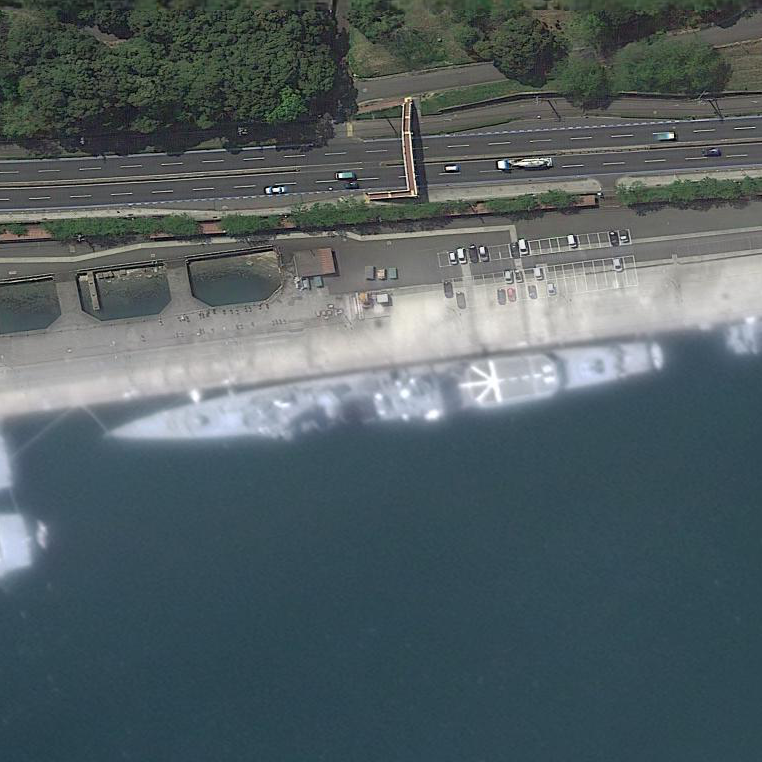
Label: Abukuma-class_frigate